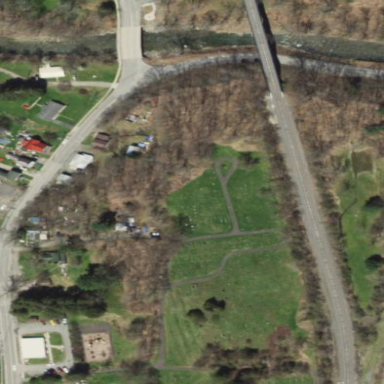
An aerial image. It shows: Cemetery.